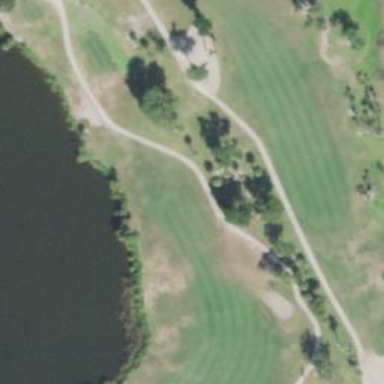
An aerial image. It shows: Golf cartpath that is also road path.